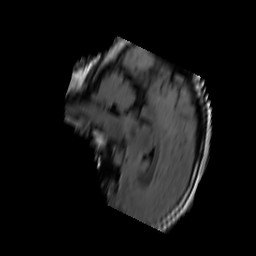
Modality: FLAIR
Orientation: sagittal
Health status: ill
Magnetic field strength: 3 T